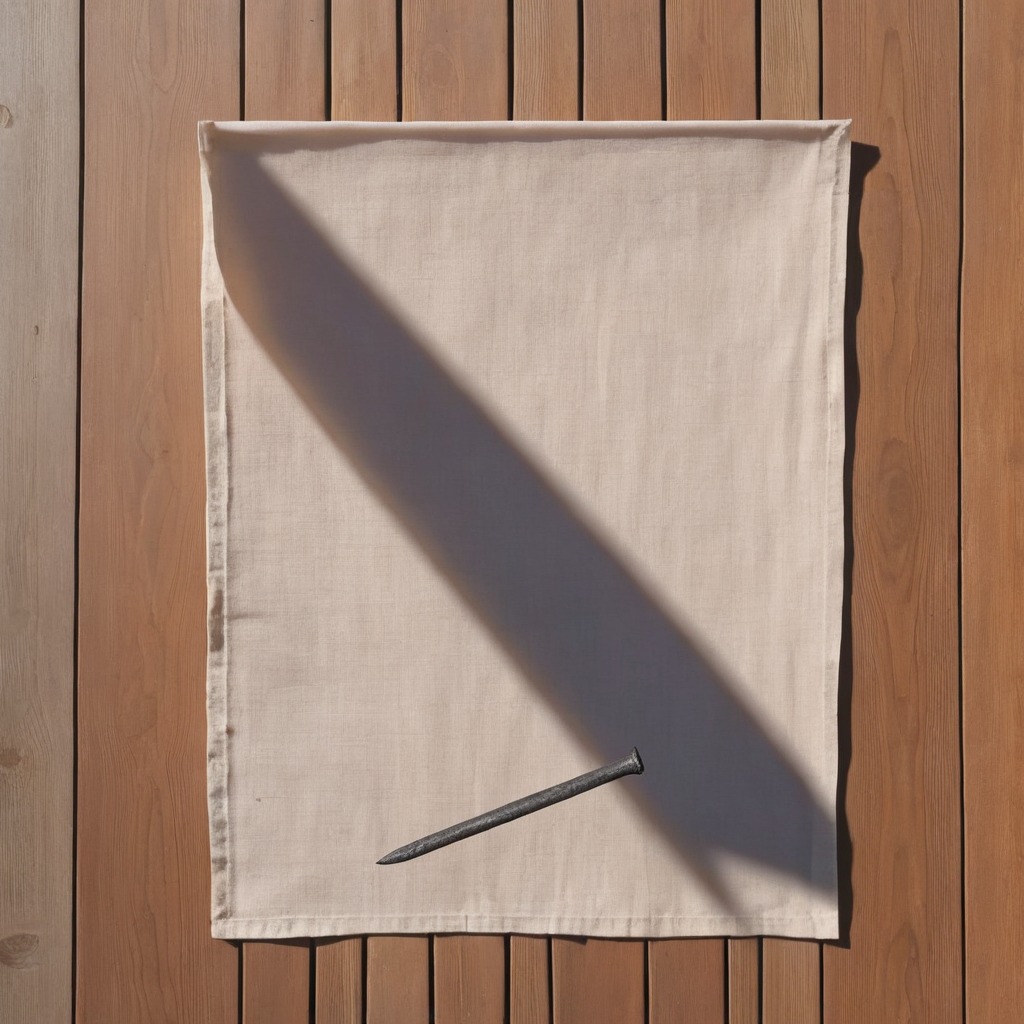
A nail is lying on the wooden table in an outdoor workshop.